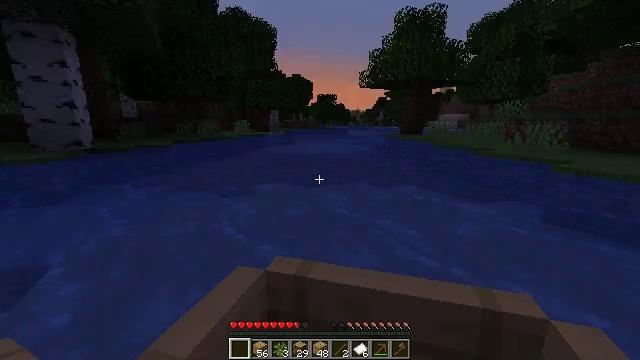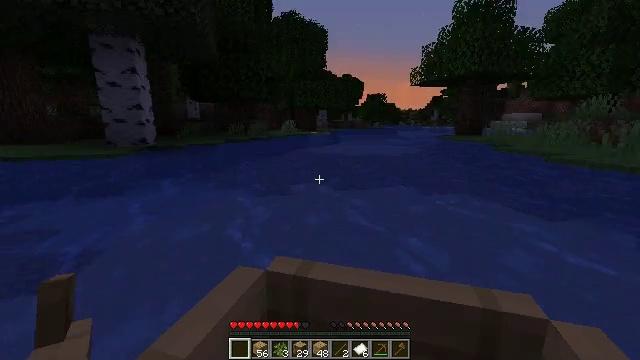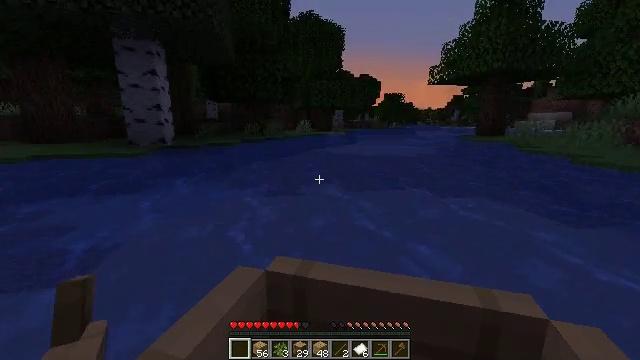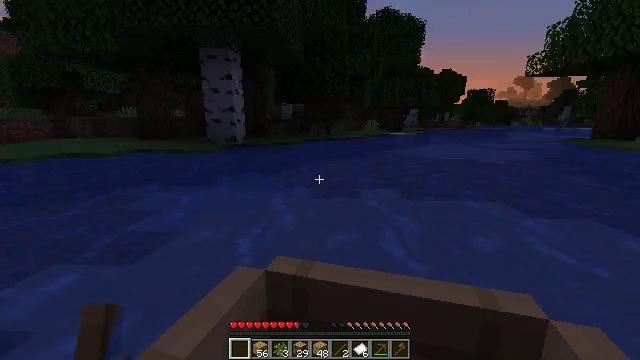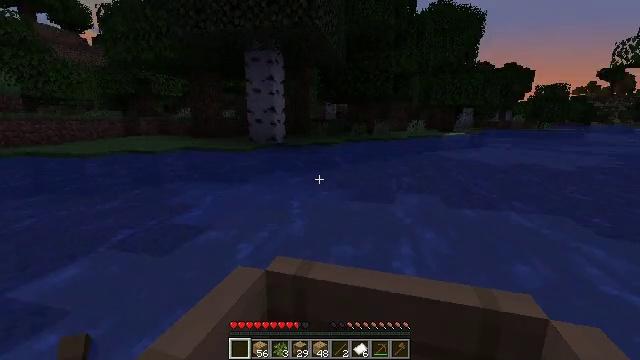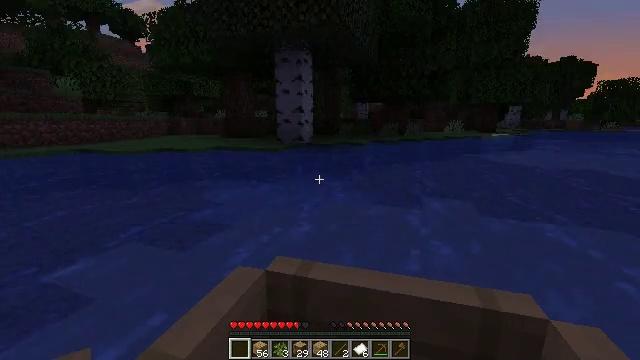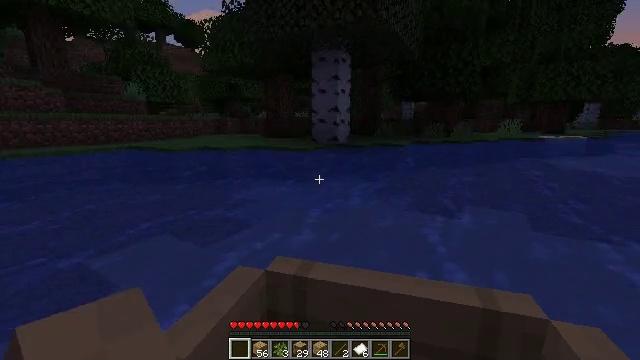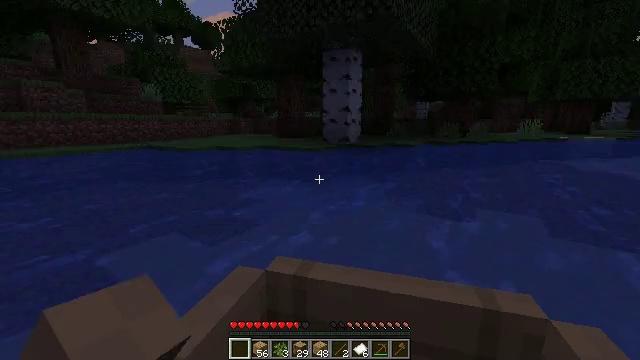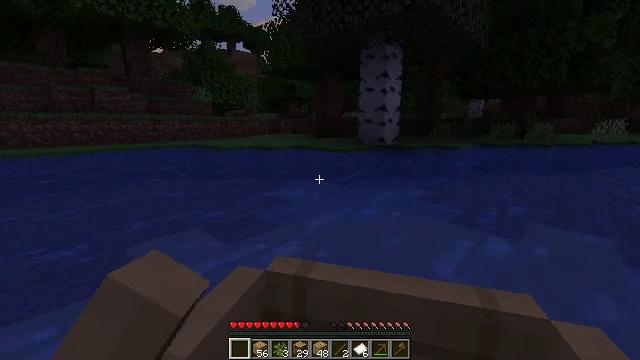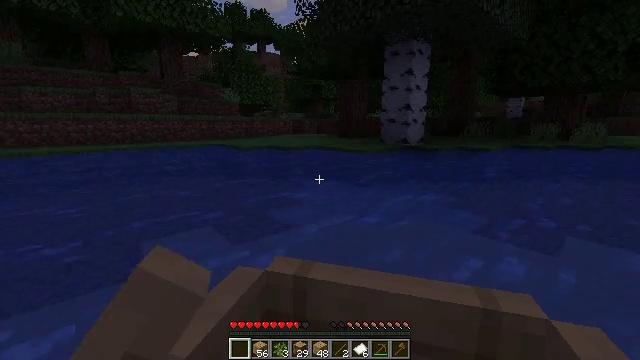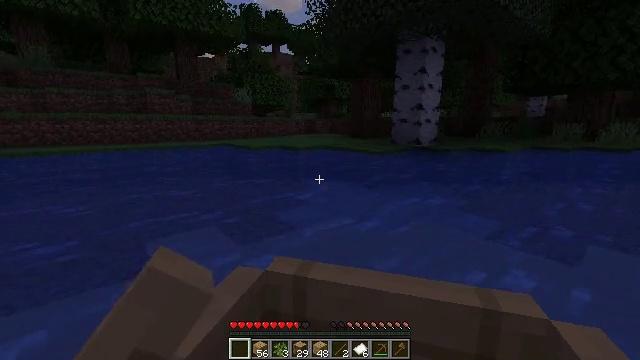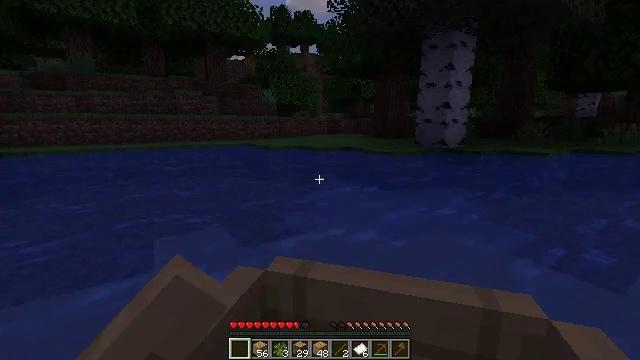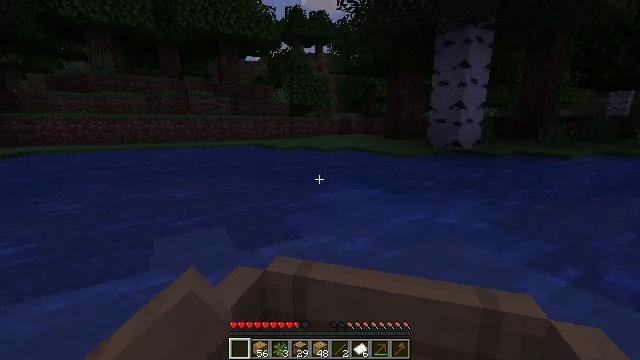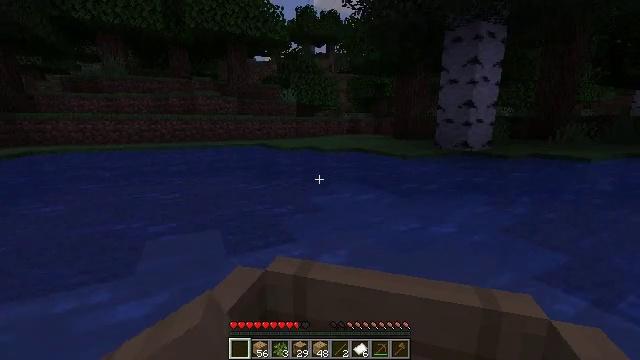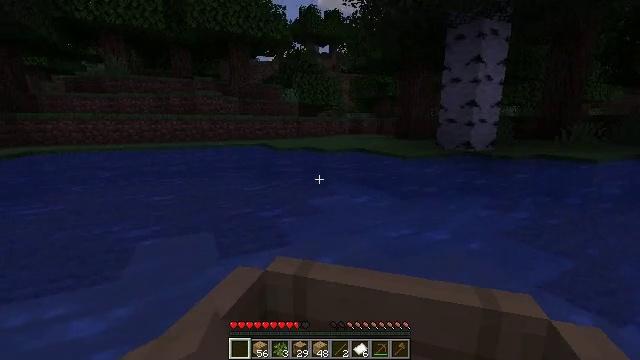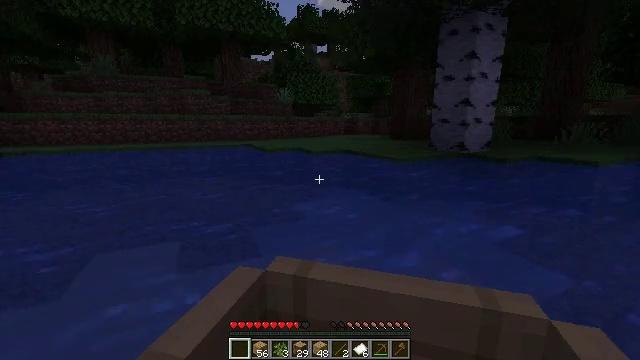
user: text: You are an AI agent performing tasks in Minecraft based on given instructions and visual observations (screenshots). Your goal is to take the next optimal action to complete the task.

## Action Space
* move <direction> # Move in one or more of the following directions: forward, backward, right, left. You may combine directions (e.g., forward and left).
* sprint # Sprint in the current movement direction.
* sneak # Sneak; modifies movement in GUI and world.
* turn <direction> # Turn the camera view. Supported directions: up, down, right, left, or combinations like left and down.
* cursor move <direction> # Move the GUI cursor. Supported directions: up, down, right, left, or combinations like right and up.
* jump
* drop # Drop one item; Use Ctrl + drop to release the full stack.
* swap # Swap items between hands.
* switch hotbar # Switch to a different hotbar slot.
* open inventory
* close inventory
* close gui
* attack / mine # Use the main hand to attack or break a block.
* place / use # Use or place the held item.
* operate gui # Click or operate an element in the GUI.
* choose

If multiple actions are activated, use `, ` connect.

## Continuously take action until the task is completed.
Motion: motion action
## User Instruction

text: Gather tall seagrass in the sea.
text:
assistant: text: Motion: move forward and move left
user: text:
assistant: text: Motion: move forward and move left
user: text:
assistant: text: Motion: move forward and move left
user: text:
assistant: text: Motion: move forward
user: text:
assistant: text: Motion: move forward
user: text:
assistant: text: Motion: move forward
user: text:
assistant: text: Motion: move forward
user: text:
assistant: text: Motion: move forward
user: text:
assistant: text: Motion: move forward
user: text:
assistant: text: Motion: move forward
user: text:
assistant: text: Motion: move forward and move right
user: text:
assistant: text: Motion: move forward and move right
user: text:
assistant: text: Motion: move forward and move right
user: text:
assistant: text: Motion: move forward and move right
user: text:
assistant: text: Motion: move forward and move right
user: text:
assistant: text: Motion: move forward and move right
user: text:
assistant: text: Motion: move forward and move right
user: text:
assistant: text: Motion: move forward and move right
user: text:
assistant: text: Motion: move forward and move right
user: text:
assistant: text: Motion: move forward and move right
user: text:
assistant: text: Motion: move forward and move right
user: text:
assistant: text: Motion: move forward and move right
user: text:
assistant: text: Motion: move forward and move right
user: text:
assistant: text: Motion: move forward and move right
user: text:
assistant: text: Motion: move forward and move right
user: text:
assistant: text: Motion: move forward and move right
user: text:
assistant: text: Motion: move forward and move right
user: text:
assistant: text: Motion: move forward and move right
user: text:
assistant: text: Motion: move forward
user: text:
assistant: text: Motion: move forward